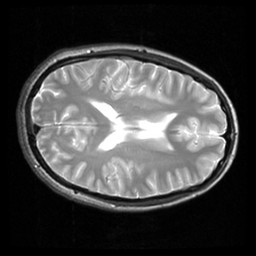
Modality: inplaneT2
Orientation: axial
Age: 18
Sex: female